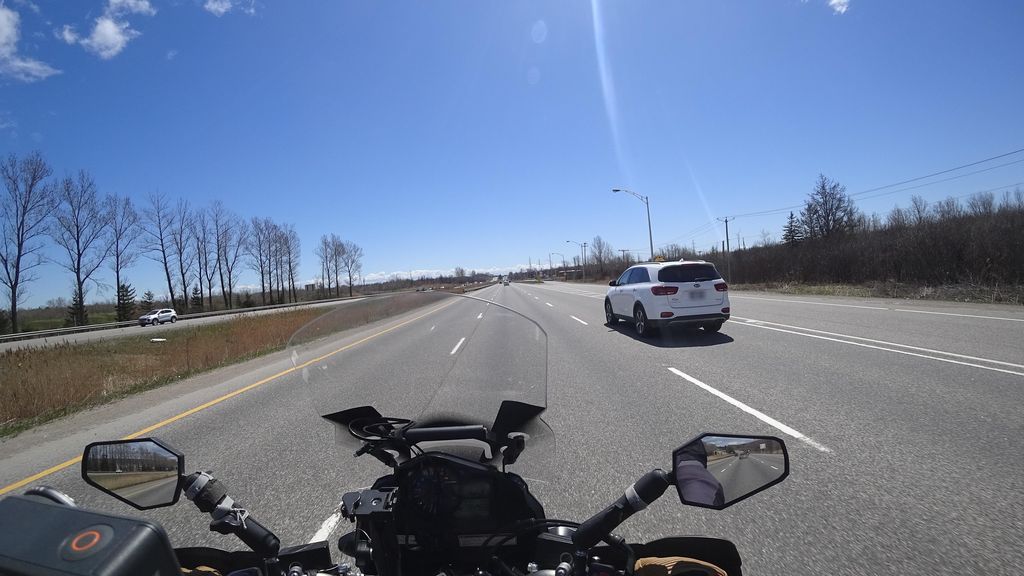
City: quebec_city